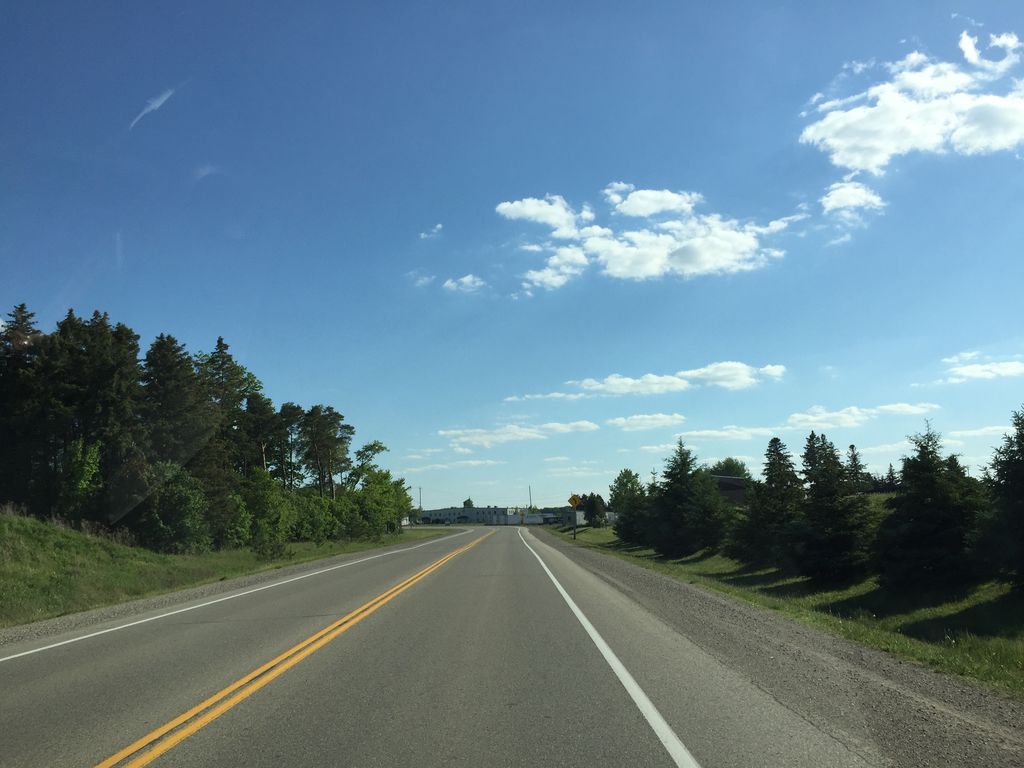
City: kitchener-waterloo